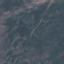
Land use / land cover: HerbaceousVegetation